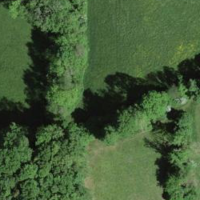
EUNIS habitat code: 24
Species observed at this site:
Valgus hemipterus